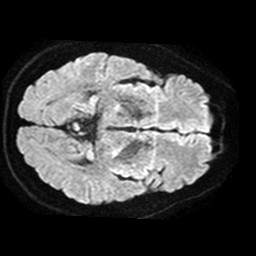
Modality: TRACE
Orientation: axial
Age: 51
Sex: male
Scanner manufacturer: philips
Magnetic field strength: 1.5 T
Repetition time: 3.506 s
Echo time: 0.09257 s